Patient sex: M
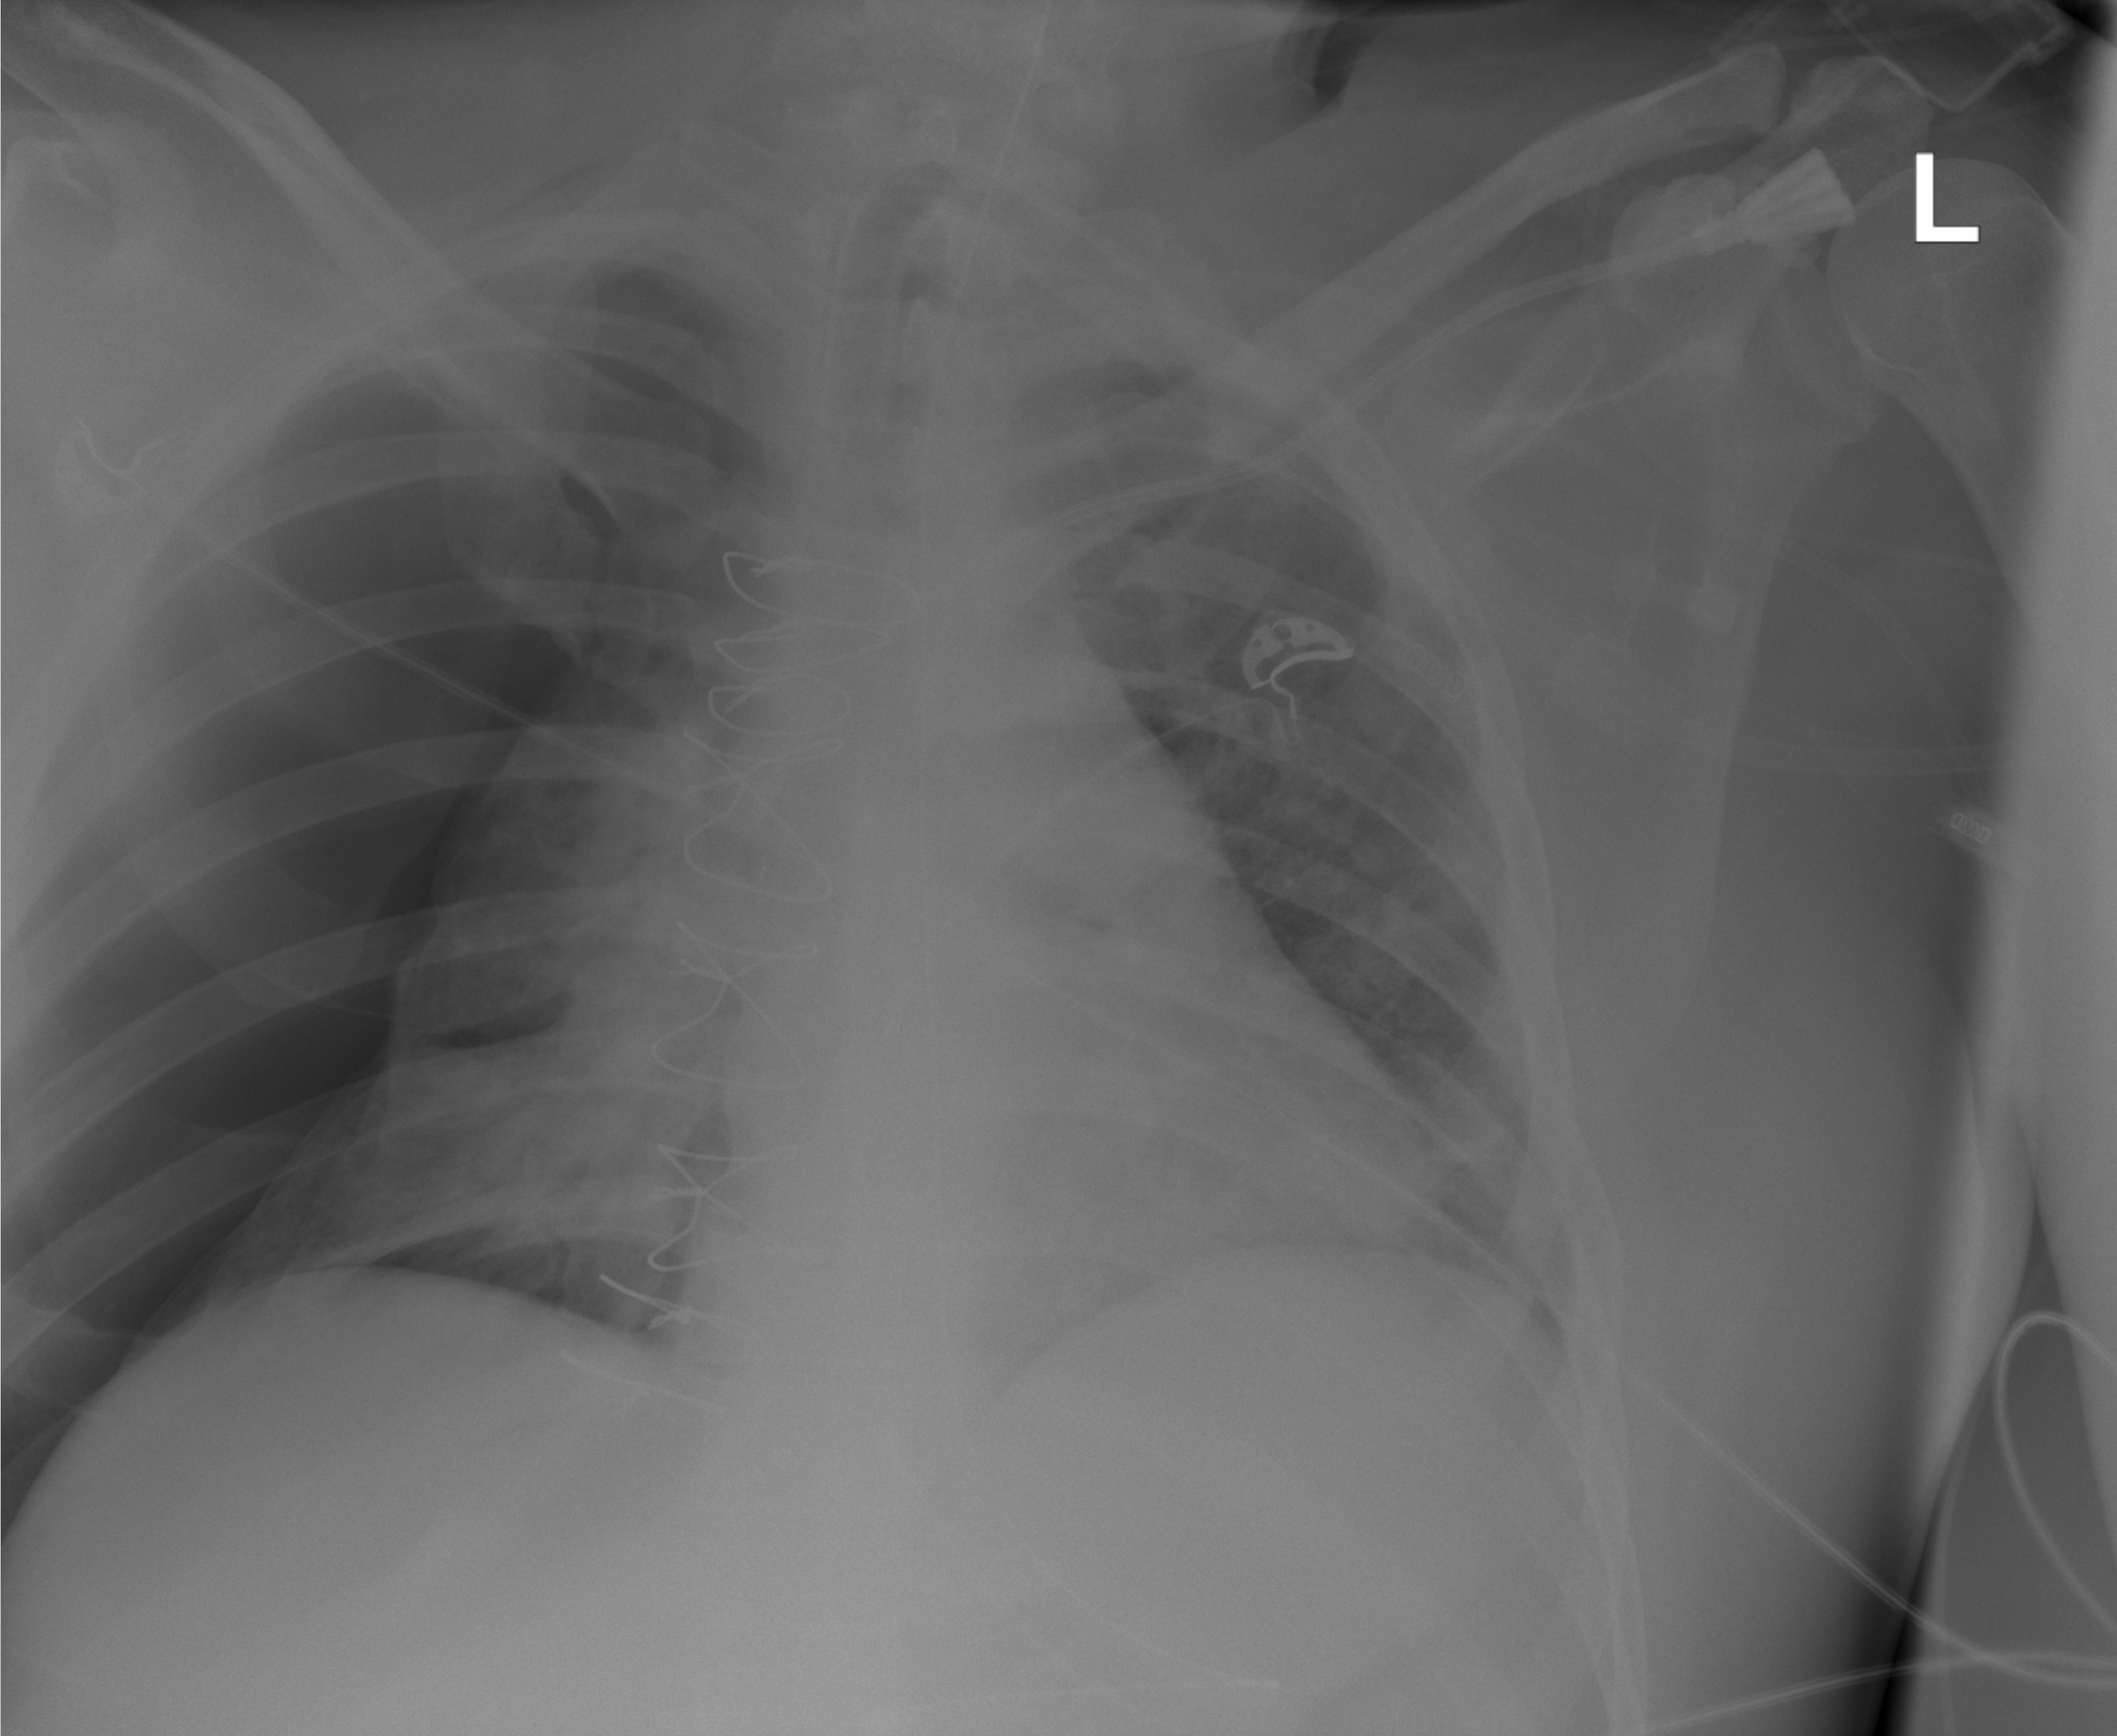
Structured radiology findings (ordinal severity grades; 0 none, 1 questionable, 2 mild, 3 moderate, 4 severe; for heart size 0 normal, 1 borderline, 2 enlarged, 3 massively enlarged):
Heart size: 2
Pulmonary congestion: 1
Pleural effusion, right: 0
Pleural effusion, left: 0
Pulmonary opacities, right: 0
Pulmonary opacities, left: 0
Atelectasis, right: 3
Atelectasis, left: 2